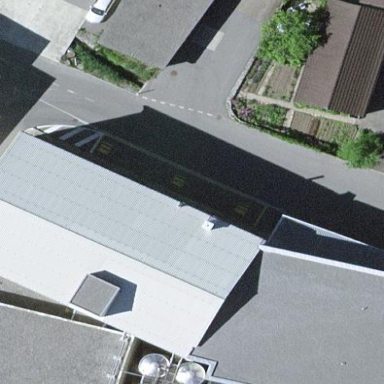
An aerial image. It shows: Industrial building.